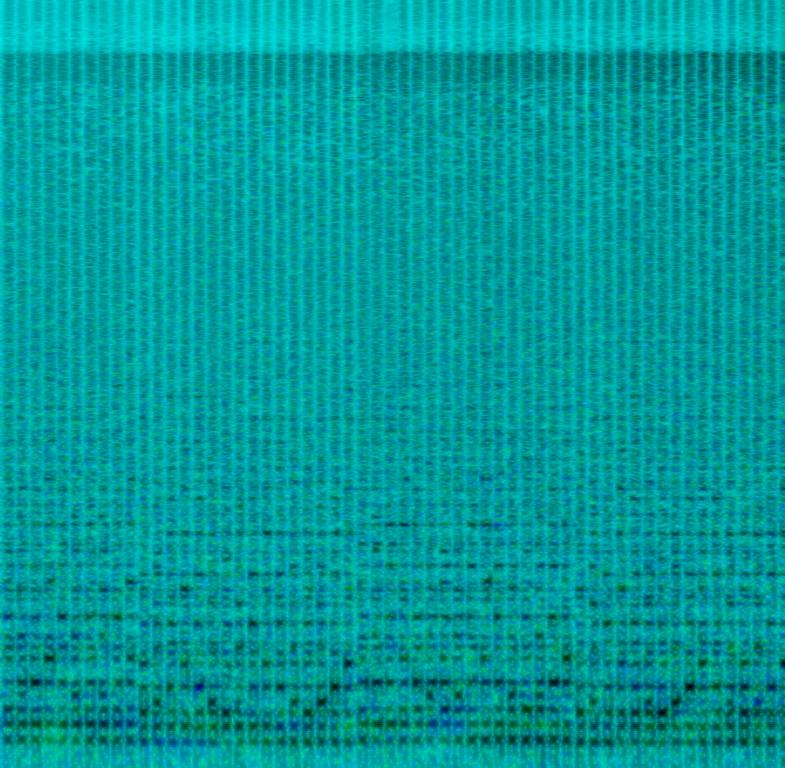
This music is an Electronic instrumental. The tempo is fast with synthesiser arrangements. It has an incessant, burgeoning rhythm. The music is youthful , captivating, psychedelic, trippy, groovy, trance EDM/Synth Pop.